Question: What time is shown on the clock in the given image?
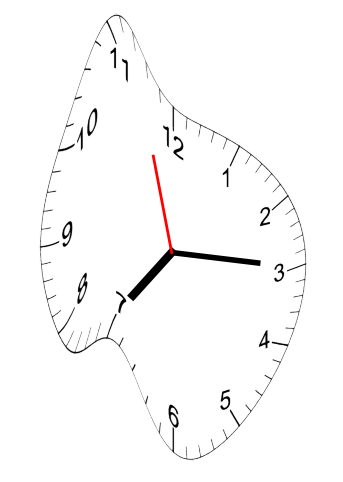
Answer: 07:14:57